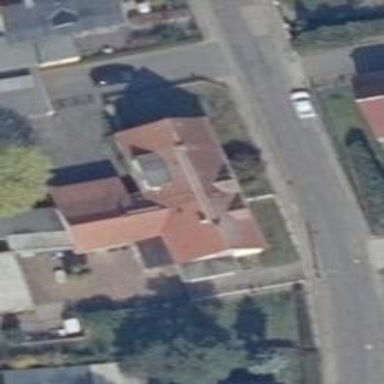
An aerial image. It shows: Semi-detached house.